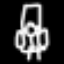
Label: chair